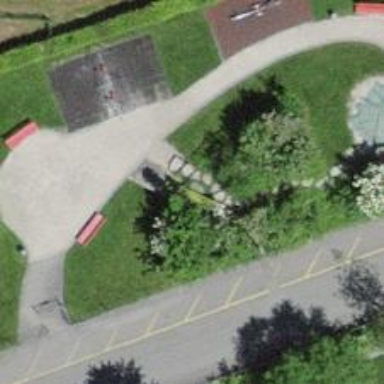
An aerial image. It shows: Playground featuring slide.